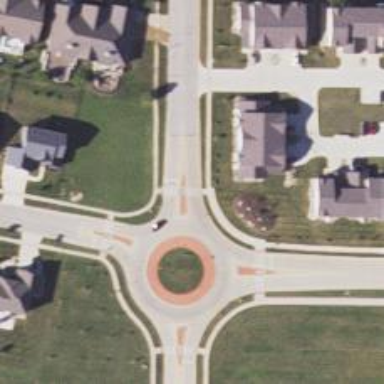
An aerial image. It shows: Footway crossing.